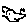
Label: bird